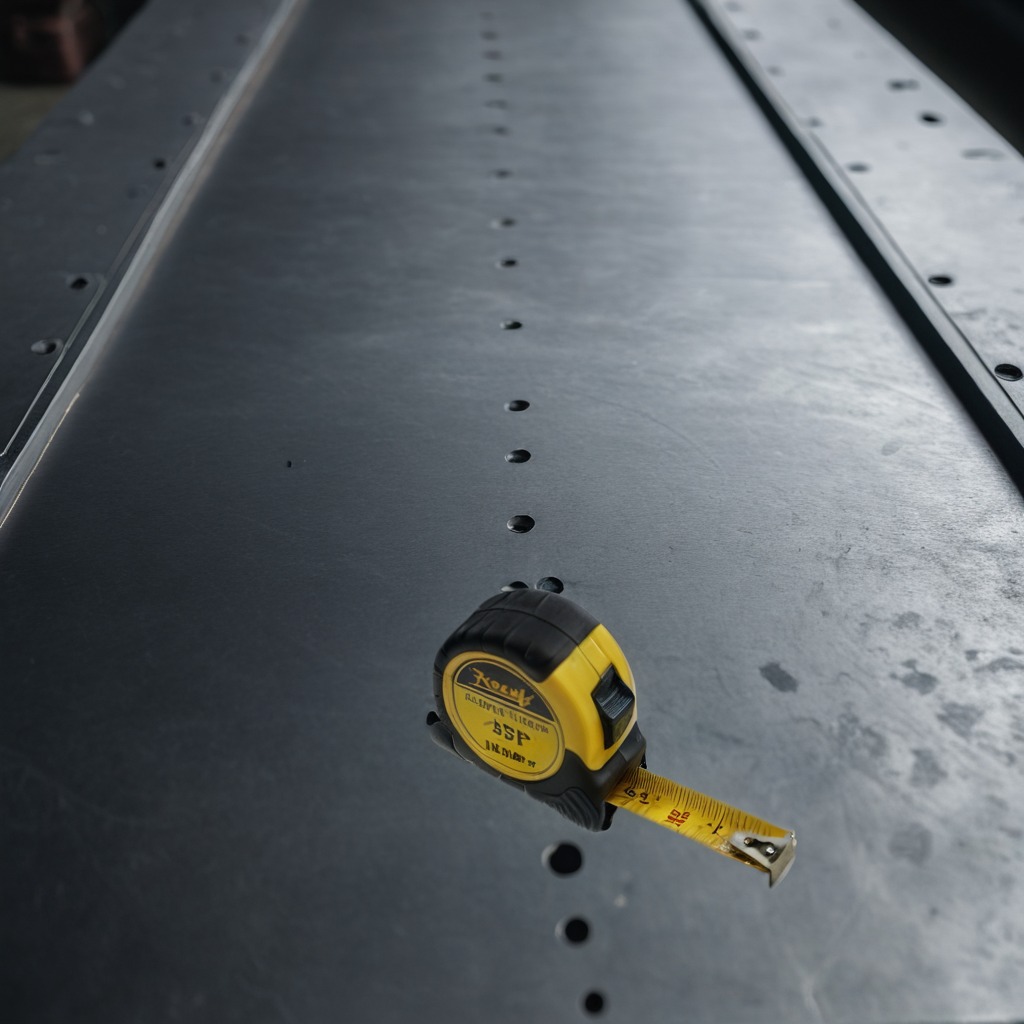
A measuring tape is lying on a cold steel table in a mining workshop.